Question: I have the following HTML / CSS code:
'''
<div id = "content-wrapper">
<div class="stickyheader">
<a href="index.php"><div id="logo"></div></a>
<div class="nav">
<ul class="top_nav">
<li>Home</li>
...
</ul>
</div>
</div>
<div id="content-wrapper">
<div class="central_img_front">Some text</div>
<div class="welcome_container">Test</div>
</div>
...
</div>
'''
'''
.stickyheader {
background-color: white;
width: 100%;
height: 138px;
padding-top: 24px;
z-index: 1;
position: fixed;
top: 0;
}
#content-wrapper {
width:1000px;
margin:0px auto;
position: relative;
min-height: 100%;
height: auto !important;
height: 100%;
margin-top: 162px;
}
.welcome_container {
margin: 413px auto 55px auto;
text-align: center;
width: 760px;
}
.central_img_front {
background-image: url(http://modeles-de-lettres.org/test/images/slide12.jpg);
width: 1920px;
height: 413px;
position:absolute;
left:-460px;
}
'''
Full JSFiddle code is here: <URL>

My problem is with 'content-wrapper' part. There are two 'div's inside this 'div':
'''
div.central_img_front
div.welcome_container
'''
I need those divs to be exactly under 'div.stickyheader'. Now as you can see in fiddle, 'div.central_img_front' is pushed too far to the bottom (there are a lot of white space under 'div.stickyheader').If I remove 'div.welcome_container' from HTML then everything is OK. So,
I really cannot get it - why 'div.welcome_container' affects 'div.central_img_front'?
'''
div.central_img_front
'''
is positioned absolute, because it is in container (wrapper). If I remove position:absolute, then it is positioned incorrectly and .
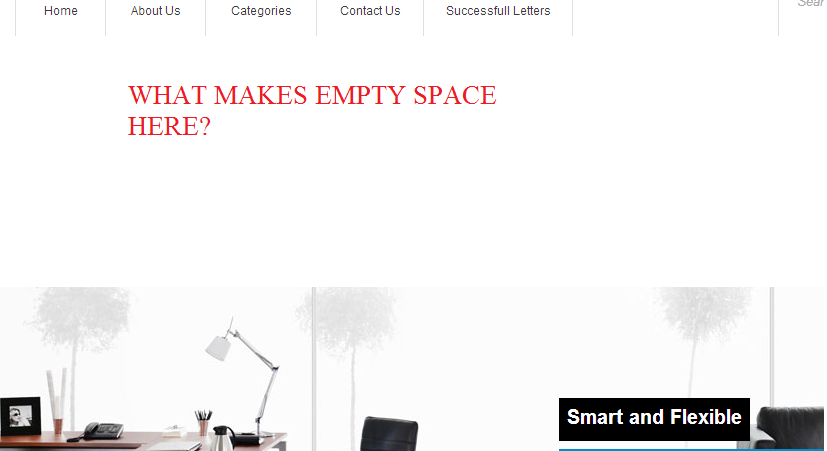
Answer: The white space is caused by '.welcome-container', which has a huge 'margin-top'.
<URL>
Change is:
'''
.welcome_container {
margin: 0px auto 55px auto;
// was margin: 413px auto 55px auto;
text-align: center;
width: 760px;
}
'''